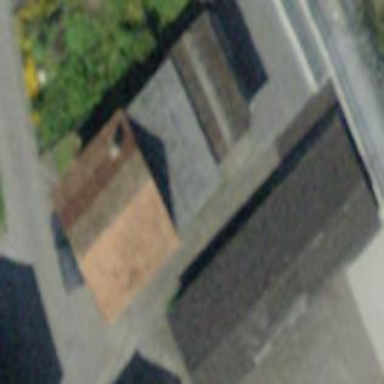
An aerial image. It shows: Garage building.